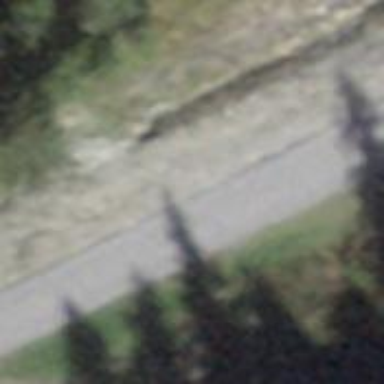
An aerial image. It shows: Excellent downhill track with grade1 asphalt surface.